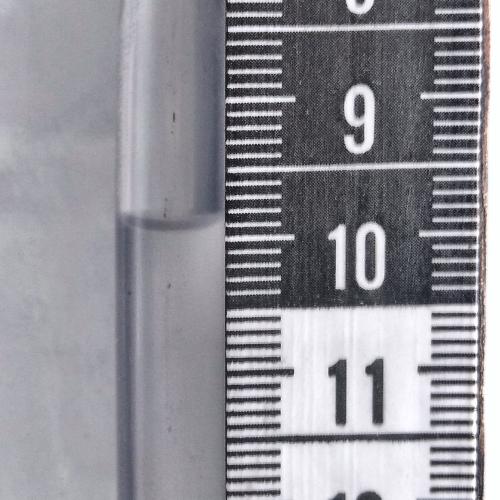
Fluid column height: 9.9 cm